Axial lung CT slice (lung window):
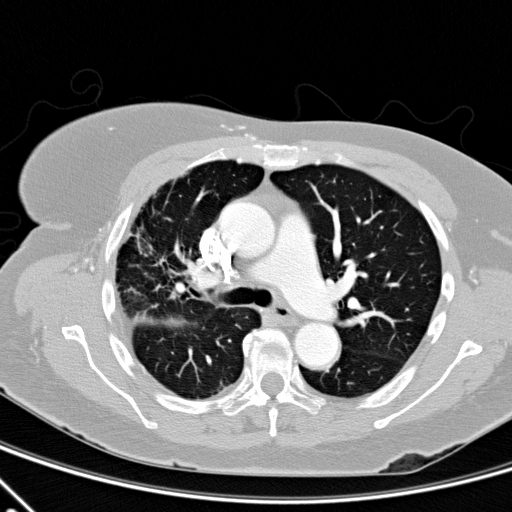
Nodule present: no